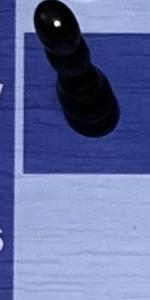
Label: Empty